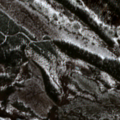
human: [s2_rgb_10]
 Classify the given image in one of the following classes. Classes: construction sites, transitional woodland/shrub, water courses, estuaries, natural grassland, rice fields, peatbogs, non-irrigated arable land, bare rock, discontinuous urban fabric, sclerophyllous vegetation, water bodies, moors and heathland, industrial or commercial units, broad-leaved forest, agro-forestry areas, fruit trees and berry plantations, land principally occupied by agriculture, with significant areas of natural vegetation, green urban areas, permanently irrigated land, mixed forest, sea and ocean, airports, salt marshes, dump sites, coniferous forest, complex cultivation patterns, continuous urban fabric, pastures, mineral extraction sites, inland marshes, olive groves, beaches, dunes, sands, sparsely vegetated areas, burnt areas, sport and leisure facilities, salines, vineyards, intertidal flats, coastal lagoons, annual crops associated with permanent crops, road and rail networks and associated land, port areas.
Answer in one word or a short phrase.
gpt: coniferous forest, transitional woodland/shrub